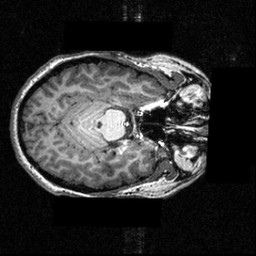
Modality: T1w
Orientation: axial
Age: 21
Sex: female
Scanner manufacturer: siemens
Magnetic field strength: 3.951 T
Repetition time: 1.5 s
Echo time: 0.00335 s